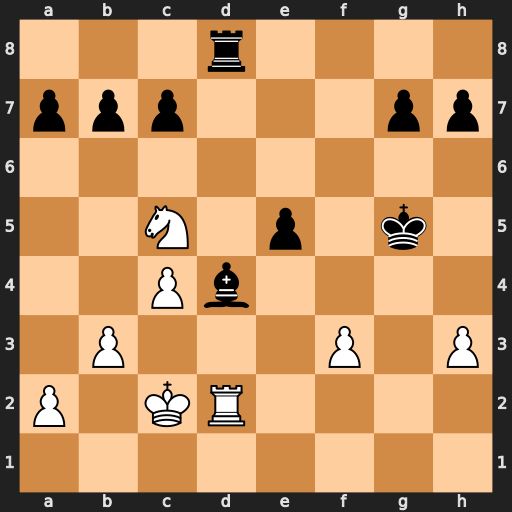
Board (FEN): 3r4/ppp3pp/8/2N1p1k1/2Pb4/1P3P1P/P1KR4/8
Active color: w
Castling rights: -
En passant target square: -
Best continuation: Ne6+ Kh4 Nxd8